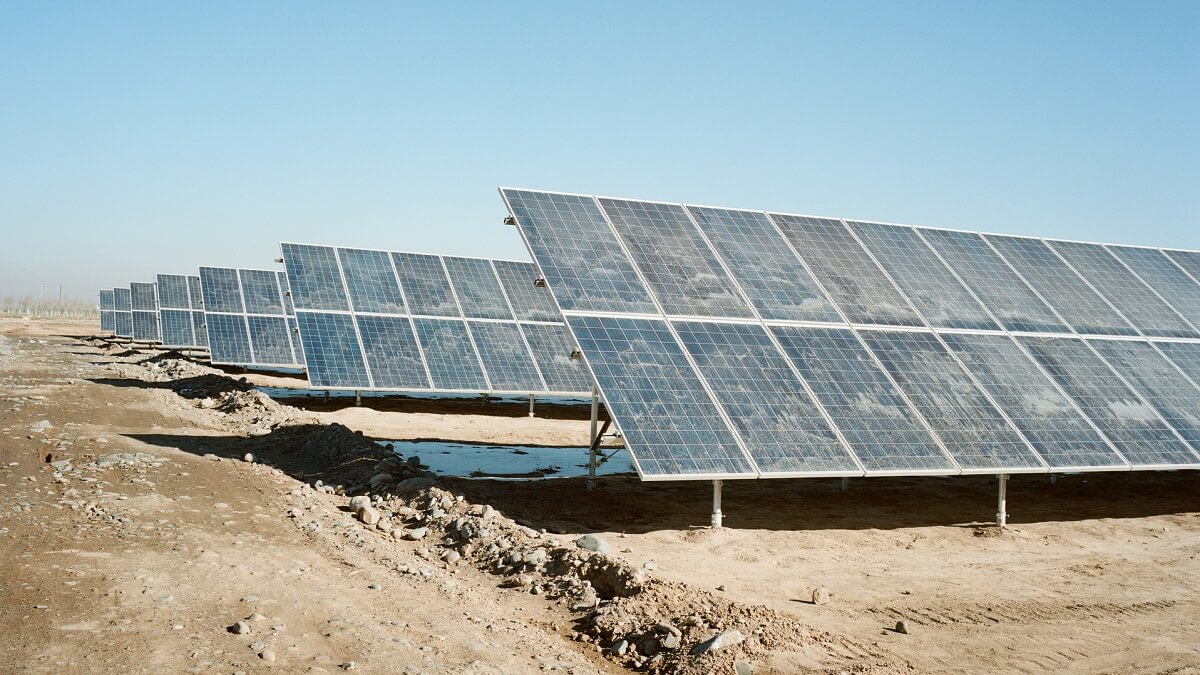
Label: Dusty